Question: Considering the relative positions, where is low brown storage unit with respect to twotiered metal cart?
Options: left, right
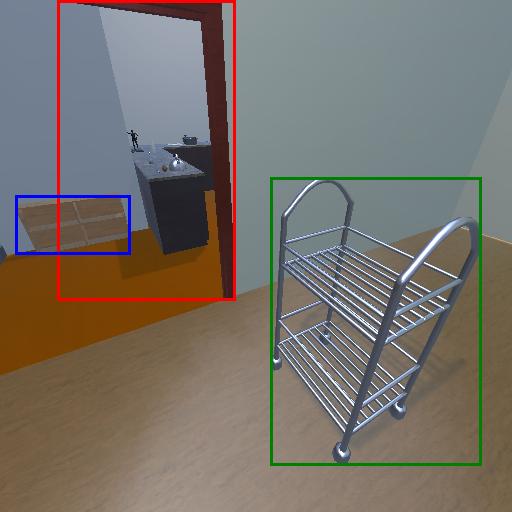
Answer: left